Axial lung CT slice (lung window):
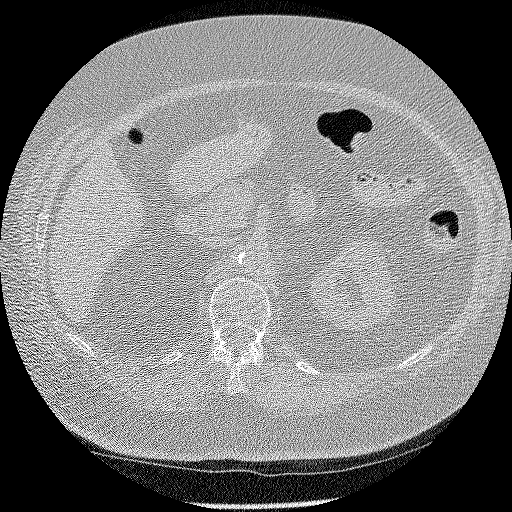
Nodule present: no